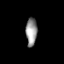
Tissue: prostate
Cell type: T cells
Senescence score: 0.3613
Nuclear area (px): 309
Mean DAPI intensity: 149.566